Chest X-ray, AP view. Patient: 60 years old, sex M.
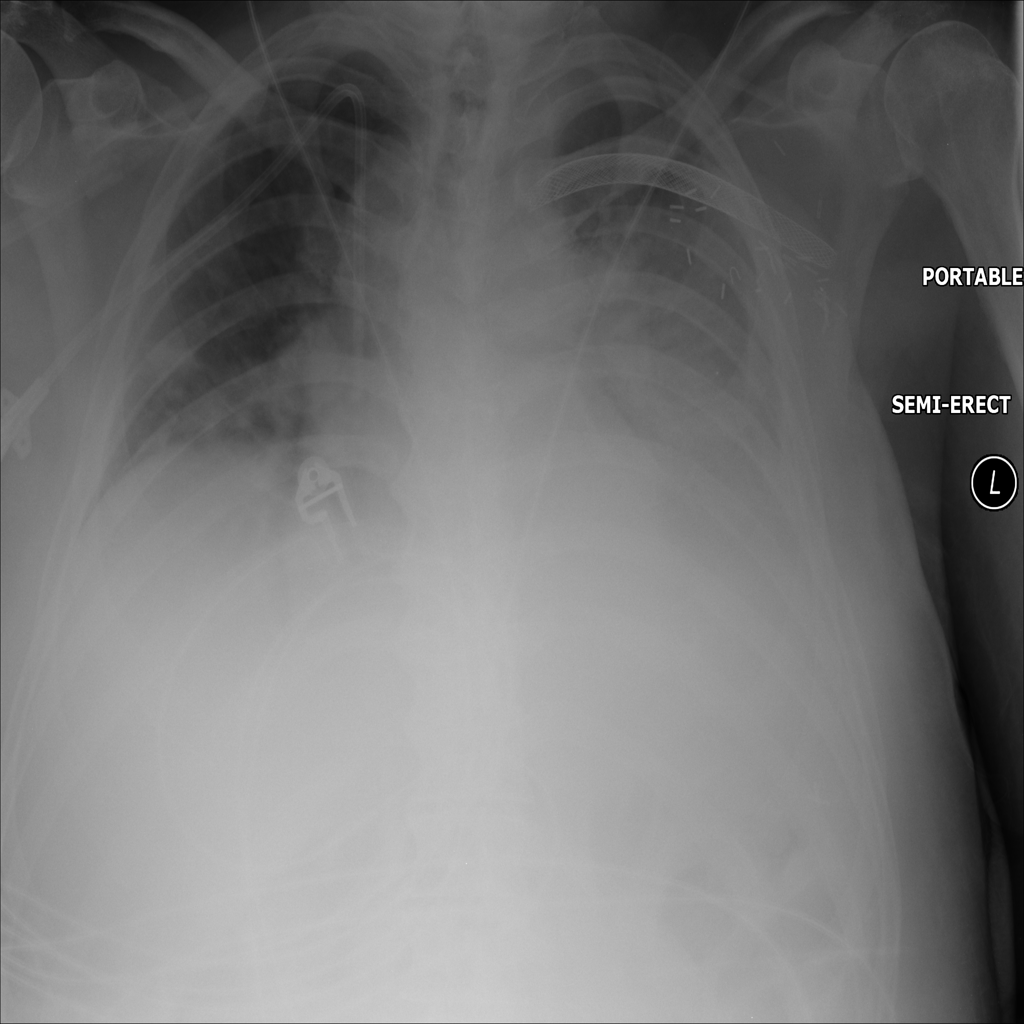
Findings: Edema